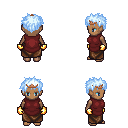
a pixel art fantasy rpg character, female body template, human, dark skin, maroon tunic, robe skirt, white cyan bedhead hairstyle, bronze tiara, gold gloves, four views (front, back, left, right), 2x2 character sprite sheet, small pixel art, hard edges, no anti-aliasing